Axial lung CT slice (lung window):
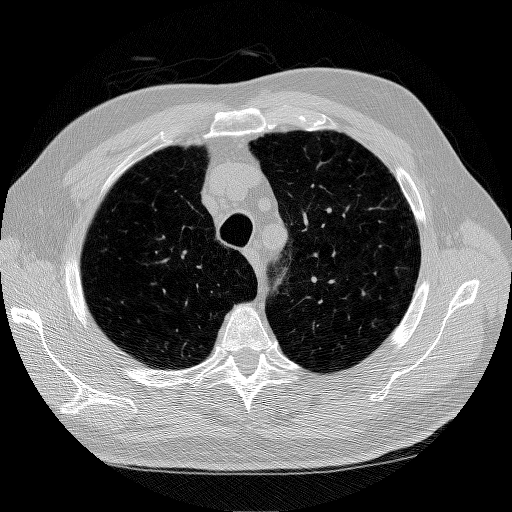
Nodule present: no